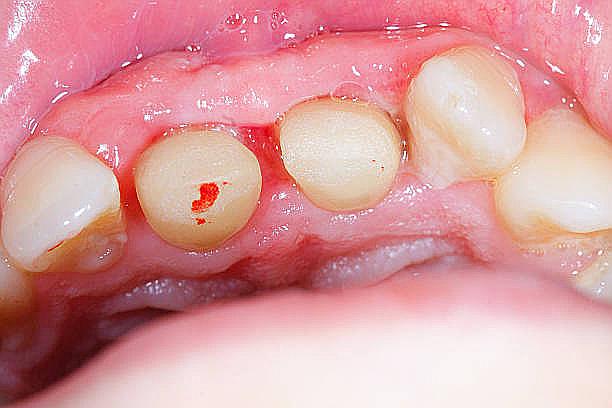
Condition: Gingivitis